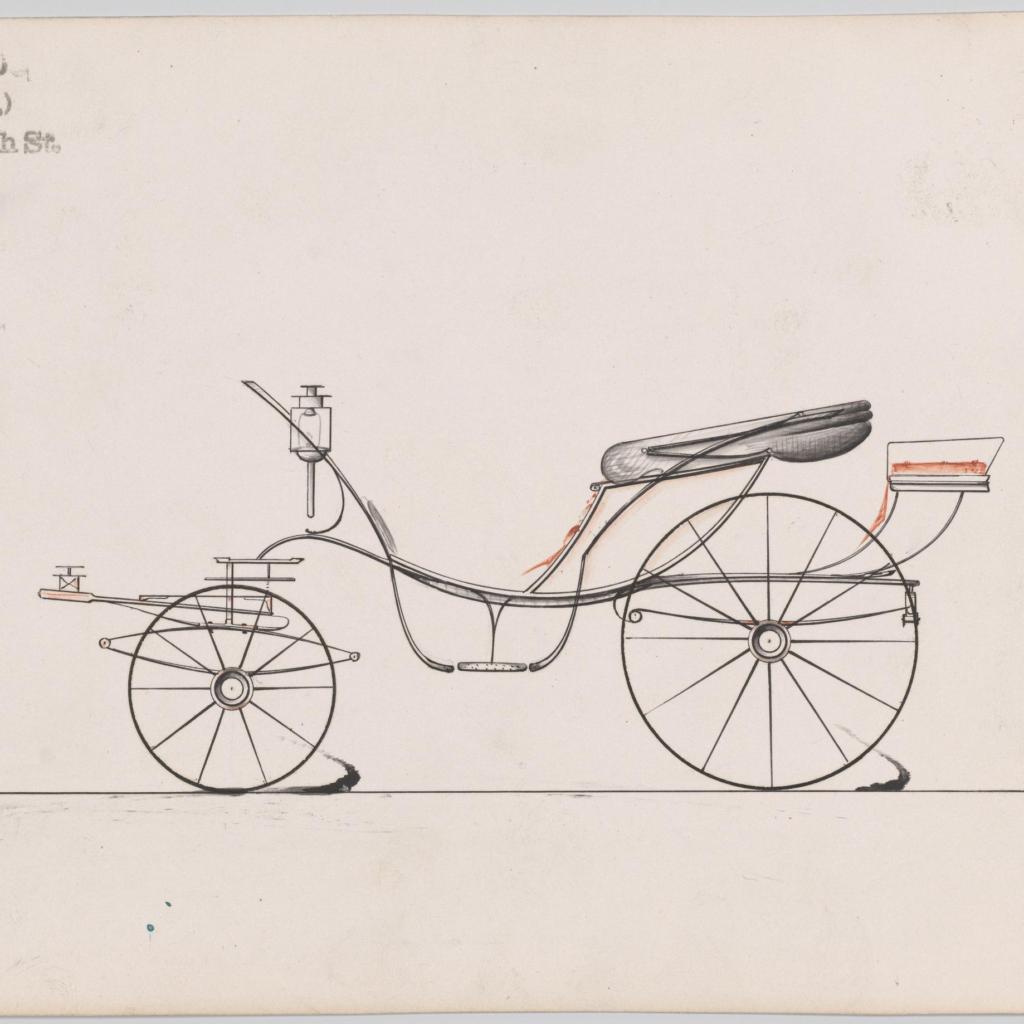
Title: Design for Pony Phaeton, no. 3248a
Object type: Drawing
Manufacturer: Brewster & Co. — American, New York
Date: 1876
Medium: Pen and black ink, watercolor and gouache
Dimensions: Sheet: 6 x 9 1/8 in. (15.2 x 23.2 cm)
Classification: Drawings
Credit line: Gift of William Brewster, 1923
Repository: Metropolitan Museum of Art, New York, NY